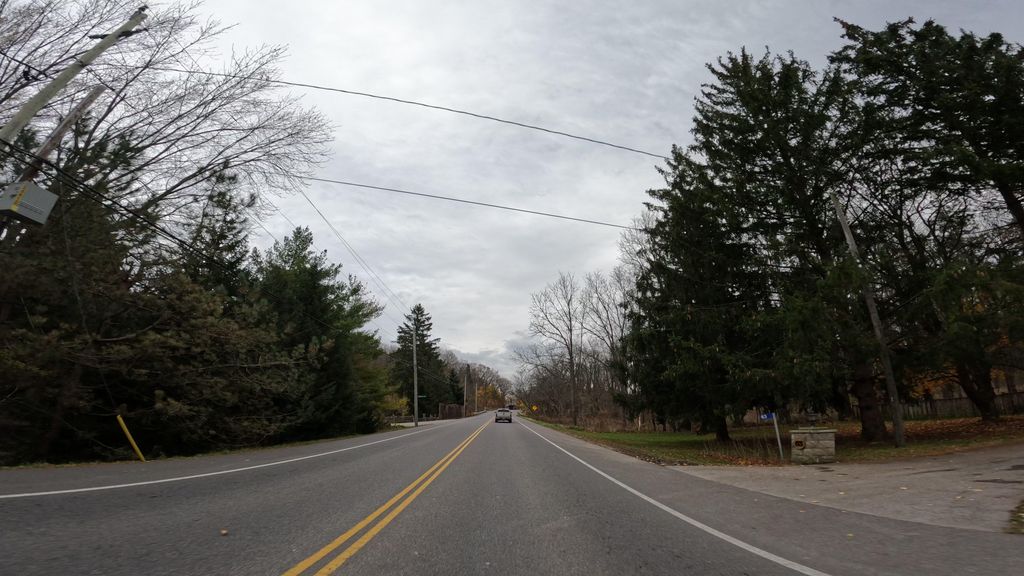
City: hamilton